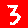
Digit: 3